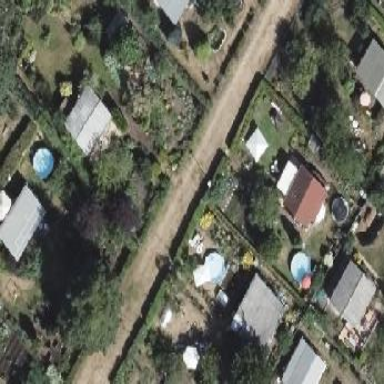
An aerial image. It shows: Plot in the allotments.